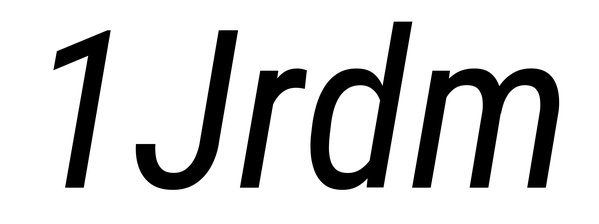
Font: Roboto-Italic_Condensed_Italic